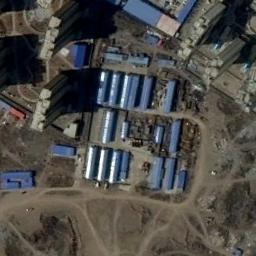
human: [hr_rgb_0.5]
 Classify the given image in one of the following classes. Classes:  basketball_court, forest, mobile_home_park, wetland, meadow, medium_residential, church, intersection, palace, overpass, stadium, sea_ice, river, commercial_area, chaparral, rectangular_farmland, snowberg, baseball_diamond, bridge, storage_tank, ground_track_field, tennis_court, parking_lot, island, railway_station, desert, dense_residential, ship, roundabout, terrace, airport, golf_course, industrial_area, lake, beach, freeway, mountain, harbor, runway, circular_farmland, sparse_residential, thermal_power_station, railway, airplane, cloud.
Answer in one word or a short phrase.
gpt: industrial_area